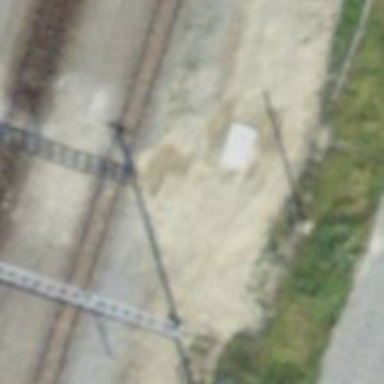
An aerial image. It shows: Single-track siding with electrified contact line.